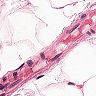
Metastatic tissue present: no